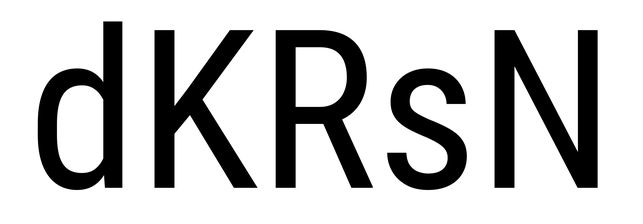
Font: Roboto_Condensed_Regular